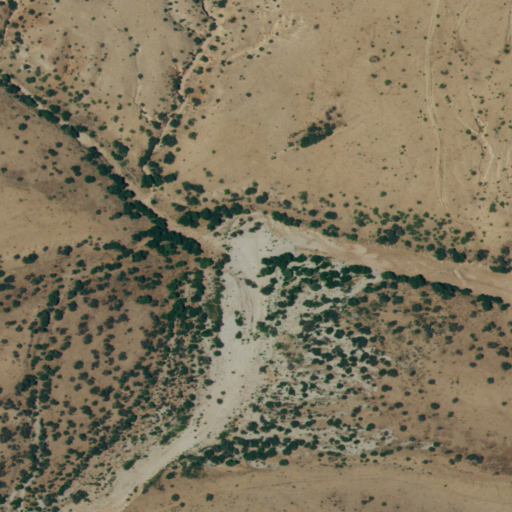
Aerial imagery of valley in New Mexico named Made Draw containing shrub and grassland